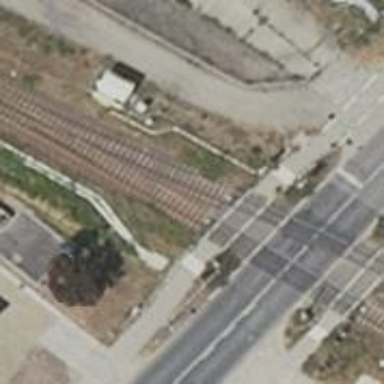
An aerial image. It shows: Crossing for the railway.